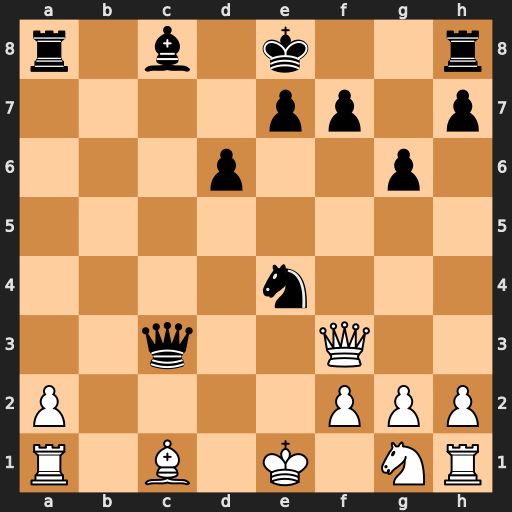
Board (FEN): r1b1k2r/4pp1p/3p2p1/8/4n3/2q2Q2/P4PPP/R1B1K1NR
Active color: w
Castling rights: KQkq
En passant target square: -
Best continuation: Qxc3 Nxc3 Bb2 Nd5 Bxh8